Question: The goal of this question is to find out a way to obtain specific contents of an 'ObservableCollection' ('strings' to be specific), and write them to a text file.
This collection is structured by using nodes because it is used to implement a 'TreeView'. With that being said I am currently trying to obtain the child values of a parent node like so:
'''
//I am currently getting an InvalidOperationException -- Sequence contains no matching element
var Node = Collection.GetAllChildren(x => x.Children).Distinct().ToList().First(x => x.DisplayName == Name);
'''
In order to write to the file I am using this 'File.' method: 'File.WriteAllLines()'. It is my understanding that this method takes the FileName, and then an 'IEnumerable' (a 'List', etc.). Does 'ObservableCollection' contain a method that is 'IEnumberable' compatible or do I need to add the contents to a 'List'?
Right now I am trying this for the write to file line:
'''
File.WriteAllLines(FileName, new ObservableCollection<string> { ViewModel.Data.ToList() });
'''
How can I correct these two detrimental parts of my code? What is the correct way to get the information I need, and then add it to the file?
These are the current errors that I receive on the above^ line of code. If I am implementing this correctly (which I am, based on the answers), why am I receiving these compile errors? (note: 'type' has been switched to 'string')
I've updated the argument to be written to the file. 'Data' is an 'ObservableCollection<ViewModel>'.

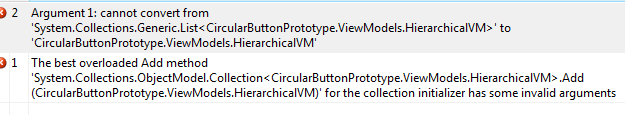
Answer: Yes, an overload of 'File.WriteAllLines' takes 'IEnumerable<string>'. 'ObservableCollection<string>' implements 'IEnumerable<string>', so things should work.
Just 'Type' should be 'string':
'''
File.WriteAllLines(FileName, new ObservableCollection<Type> ( NodeName.ToList() ));
'''
> Does ObservableCollection contain a method that is IEnumberable
compatible
No, it IEnumerable.
P.S. As it is suggested in another answer, 'ObservableCollection' is redundant. You may pass anything which implements 'IEnumerable<string>'.